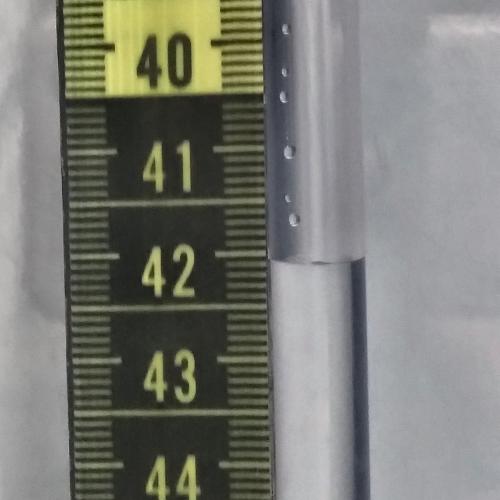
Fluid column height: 42.1 cm